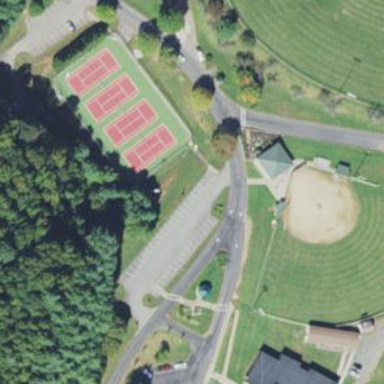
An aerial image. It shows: Tennis court on the leisure land pitch.